Question: I am trying to get the formatted value of a cell but there seems no such function in <URL> function that returns the format of the cell as string. Then I searched for a function that can take a format and a string and return a formatted string. No success. So I decided to roll out one myself. The problem is that the number formats are not documented anywhere. I created a script that would display some number formats.

Does anyone know how to read them?
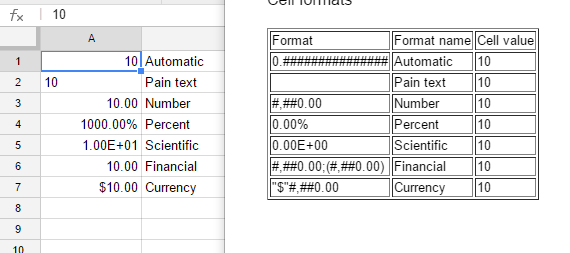
Answer: There's a lib for that! <URL>.
Gist <URL>.
Here's how you could get a single formatted cell:
'''
var formattedValue = SheetConverter.convertCell(value, format);
'''
You'll find other goodies to convert whole ranges into HTML tables, or generate the HTML for a single cell (including fonts, background colors, text colors, and most other formatting elements).
Disclosure: I'm the library author. But that's not my picture on the "ScriptExamples" site!